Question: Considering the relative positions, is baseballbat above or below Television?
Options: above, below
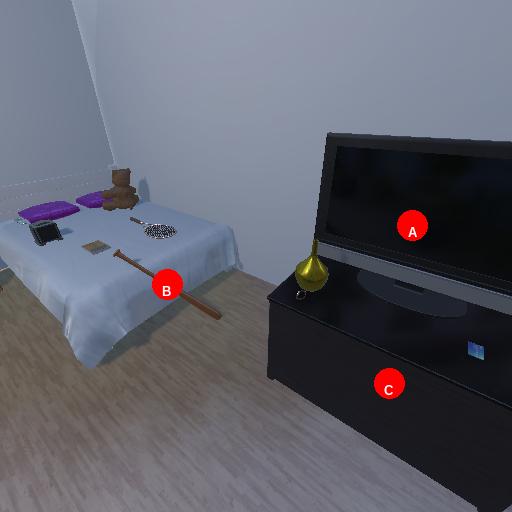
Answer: above